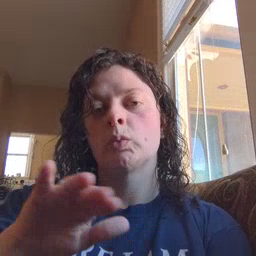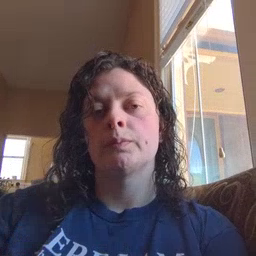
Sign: pool